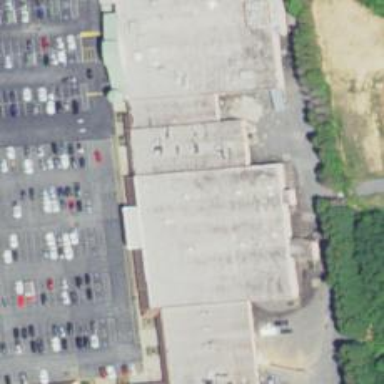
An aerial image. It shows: Retail building.